Interaction volume radius: 10 \u00c5
Interaction volume height: 10 \u00c5
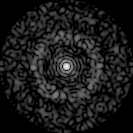
Disorder parameter: 0.8506